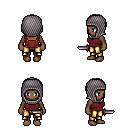
a pixel art fantasy rpg character, female body template, human, dark skin, maroon pirate shirt, gold greaves, white plain hairstyle, chain hood, dagger, four views (front, back, left, right), 2x2 character sprite sheet, small pixel art, hard edges, no anti-aliasing